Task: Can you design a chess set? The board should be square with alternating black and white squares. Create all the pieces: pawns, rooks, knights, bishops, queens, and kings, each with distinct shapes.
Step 2619:
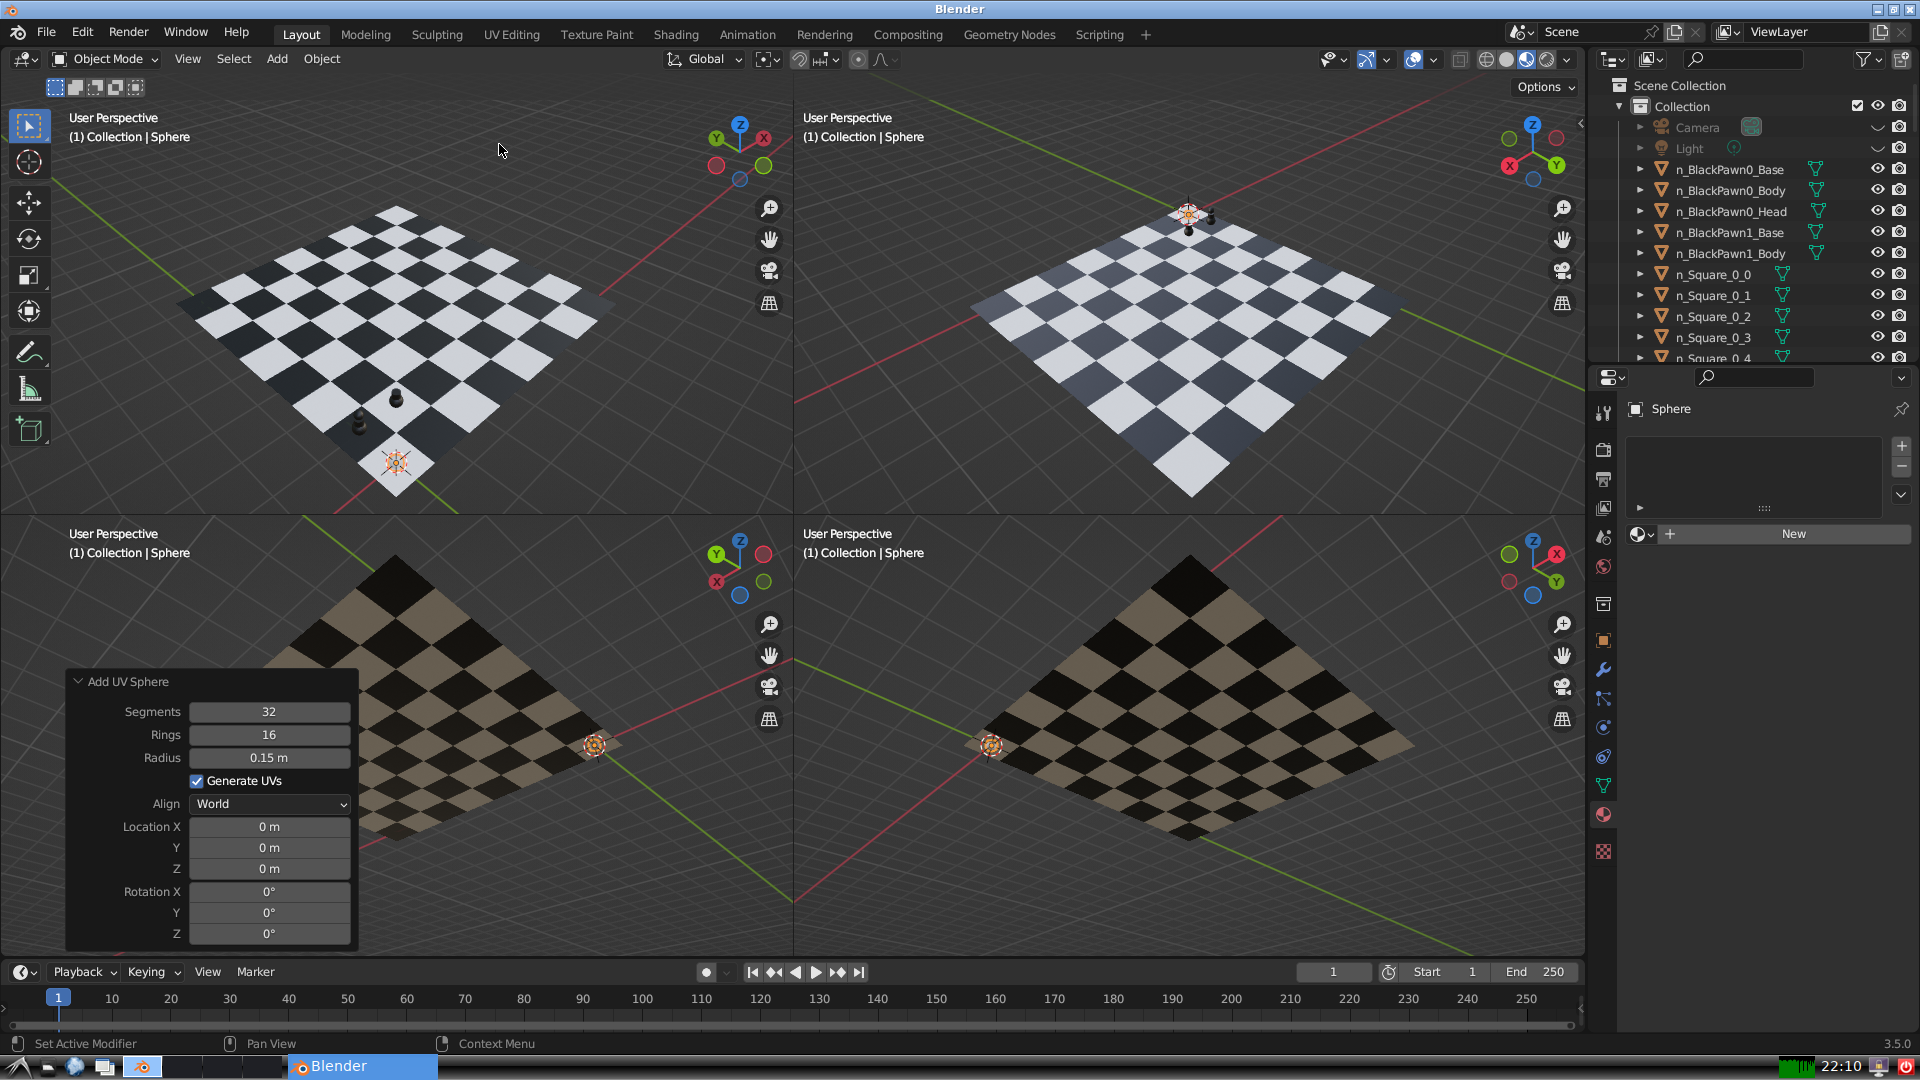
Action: {"mouse_move": [270, 758]}